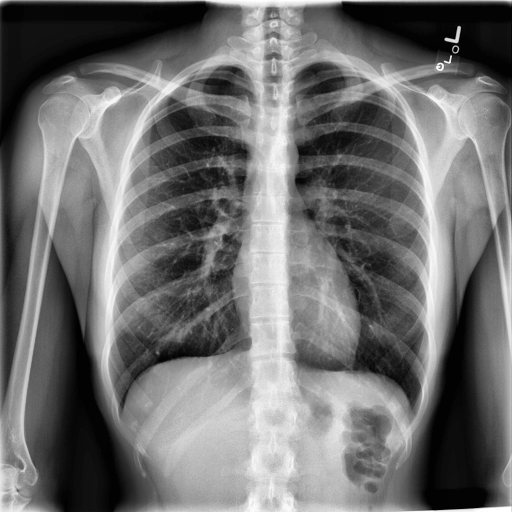
Finding: NORMAL